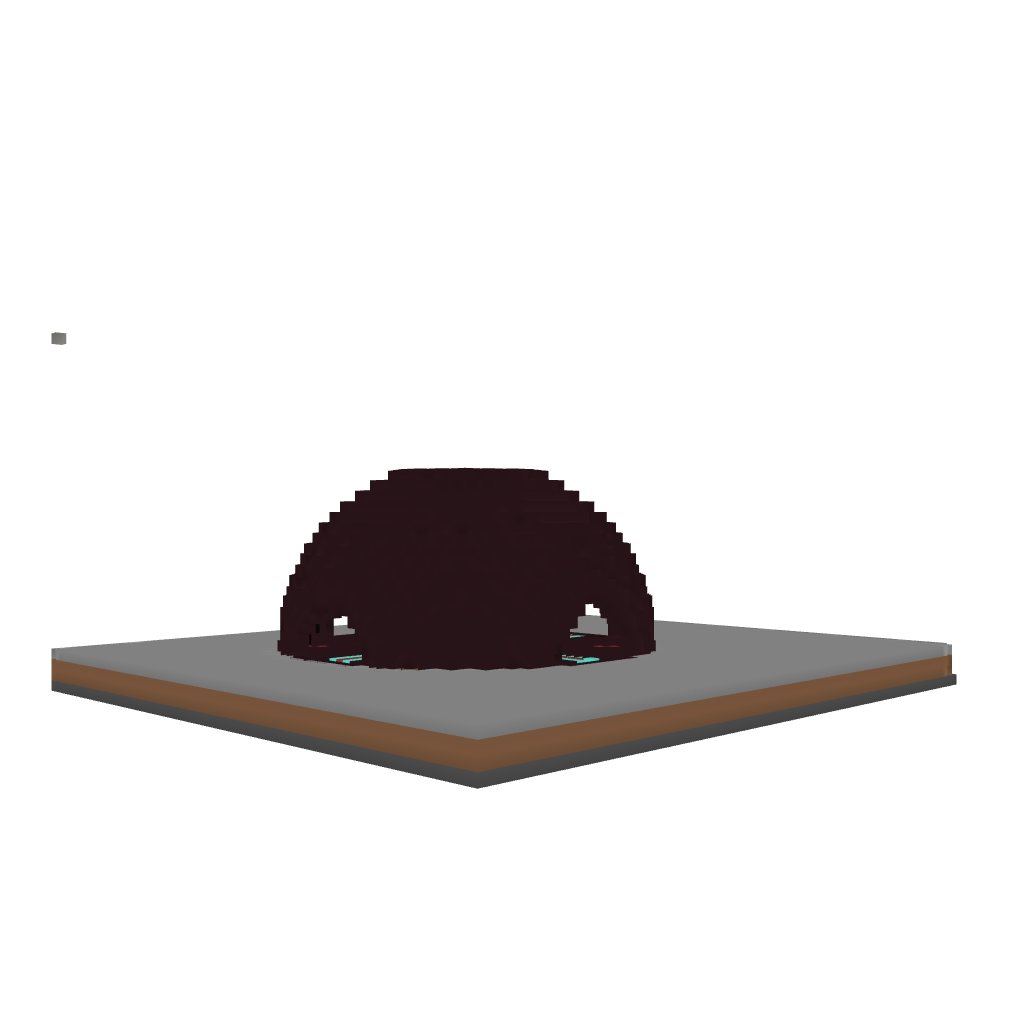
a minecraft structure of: A 4 Portal HUb